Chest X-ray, AP view. Patient: 39 years old, sex F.
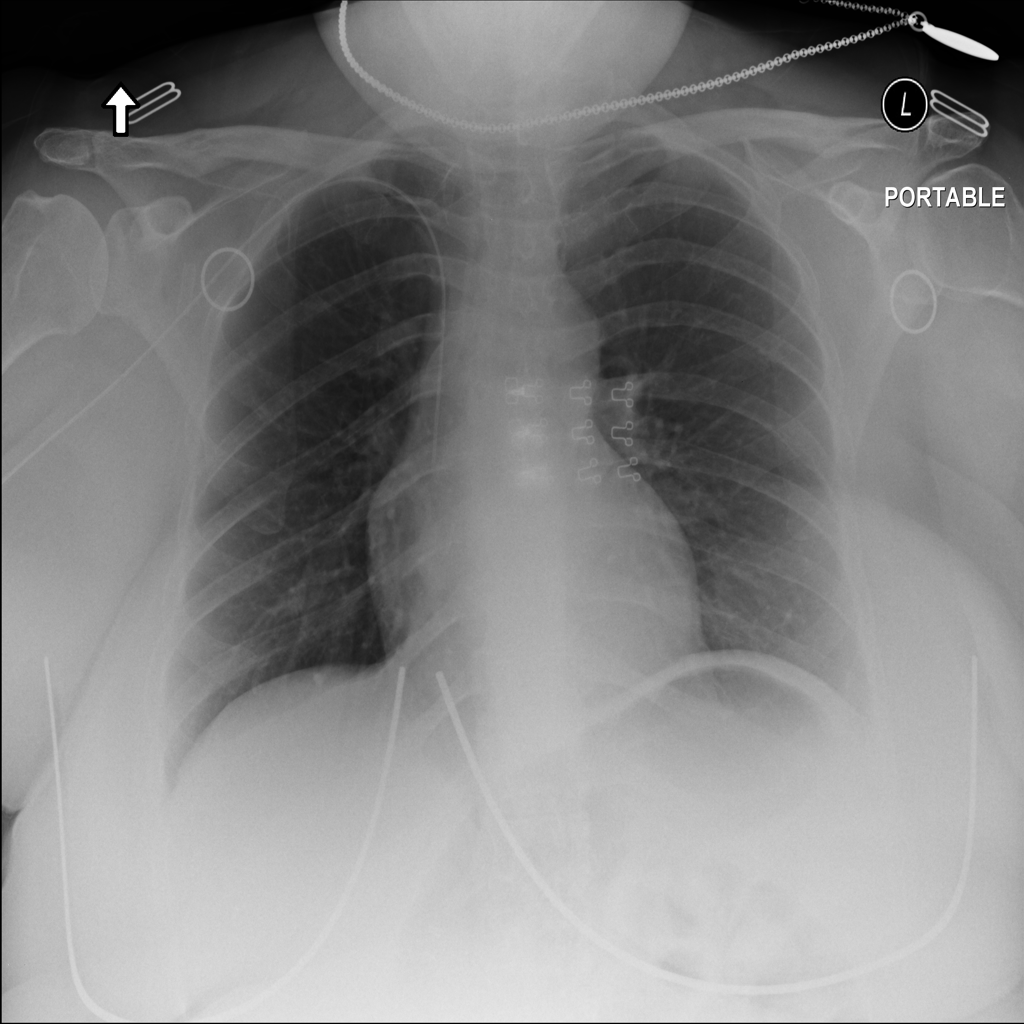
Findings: No Finding